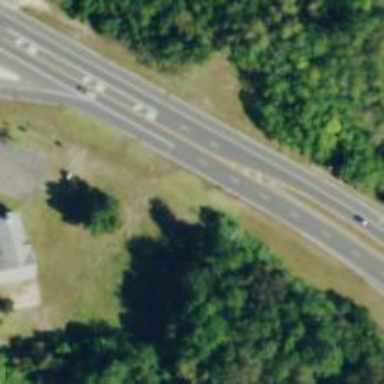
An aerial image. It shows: Asphalt trunk highway.